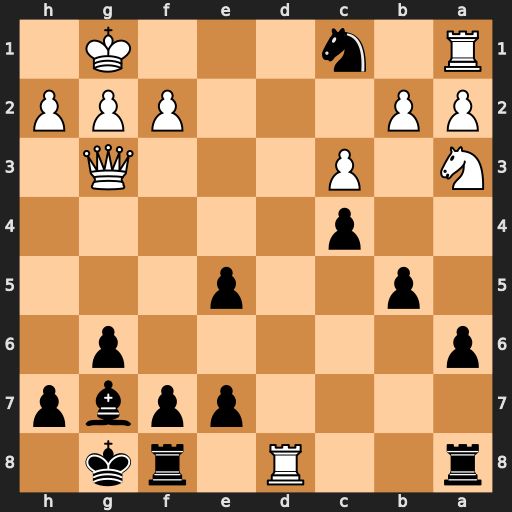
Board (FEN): r2R1rk1/4ppbp/p5p1/1p2p3/2p5/N1P3Q1/PP3PPP/R1n3K1
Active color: b
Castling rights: -
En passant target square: -
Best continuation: Ne2+ Kf1 Nxg3+